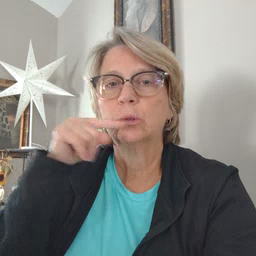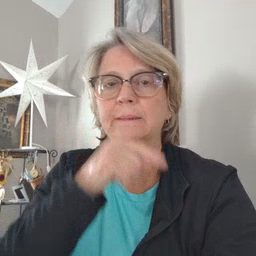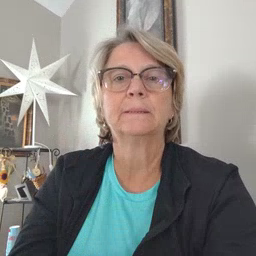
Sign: toothbrush